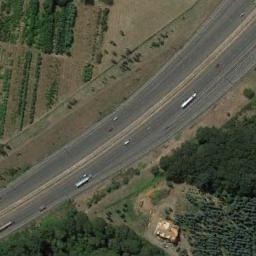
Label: freeway